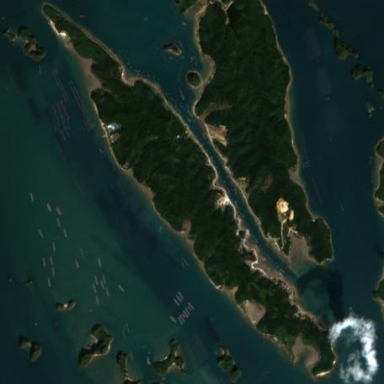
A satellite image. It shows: Island with natural coastline.